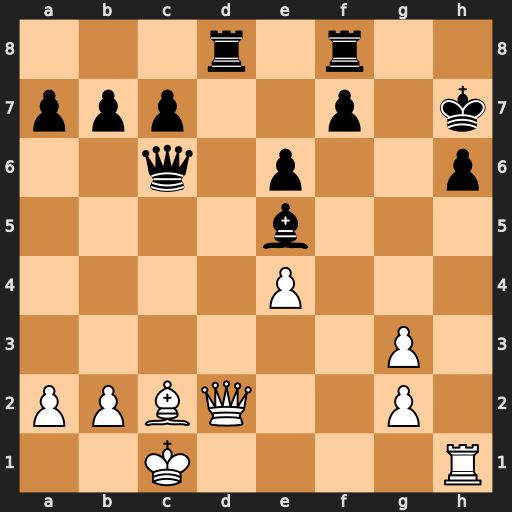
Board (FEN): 3r1r2/ppp2p1k/2q1p2p/4b3/4P3/6P1/PPBQ2P1/2K4R
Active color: w
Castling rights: -
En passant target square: -
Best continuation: Qxh6+ Kg8 Qh7#